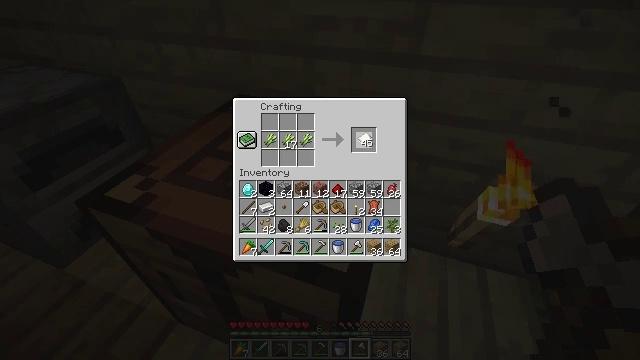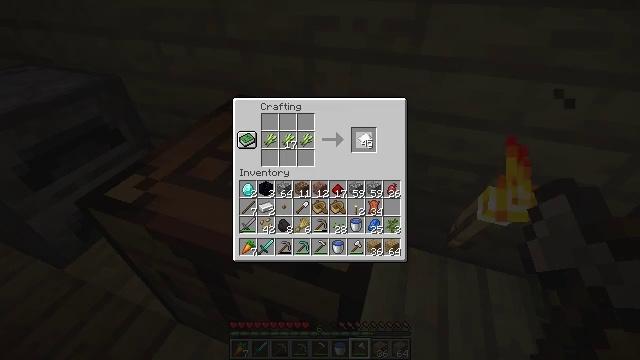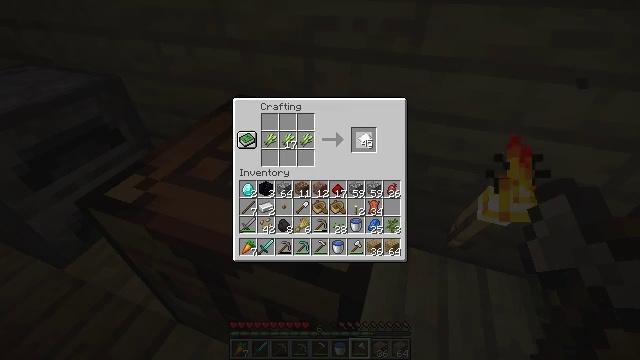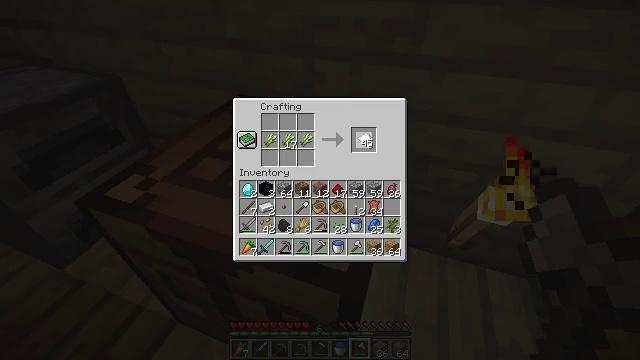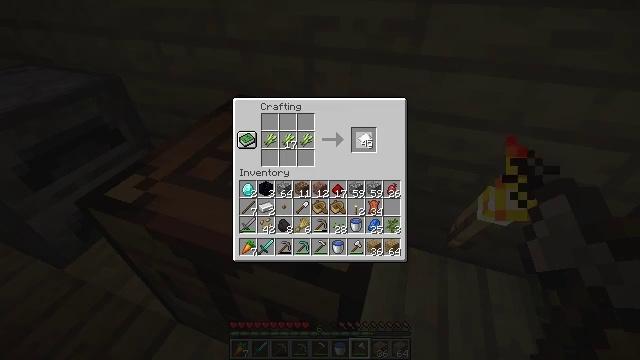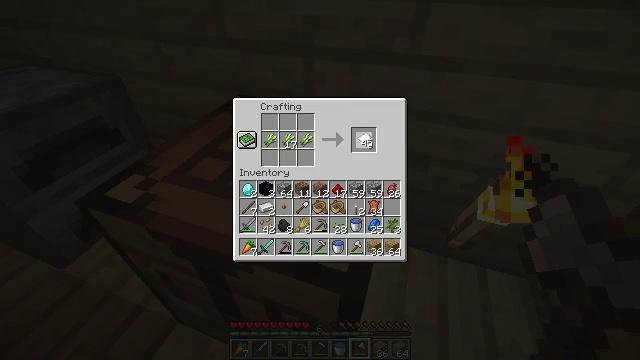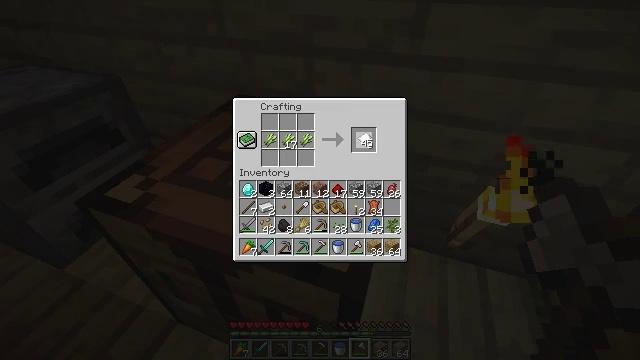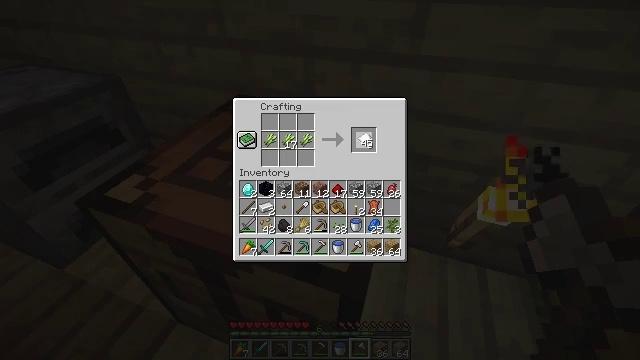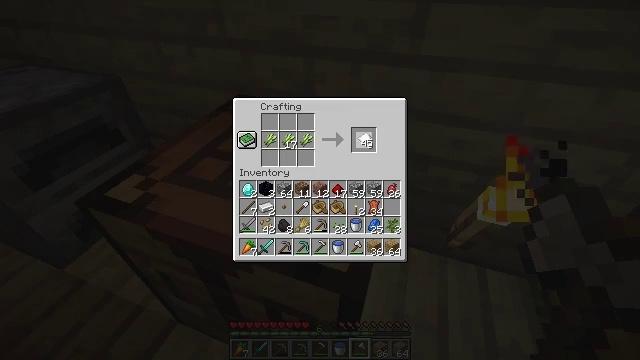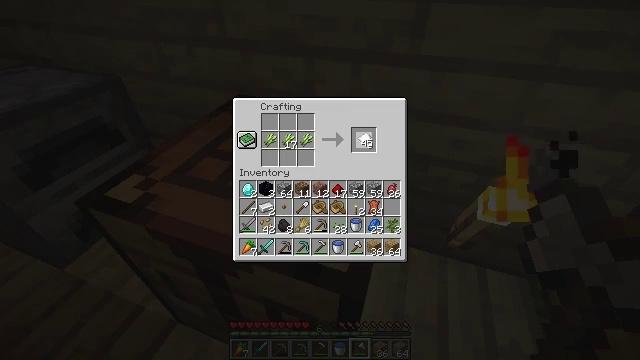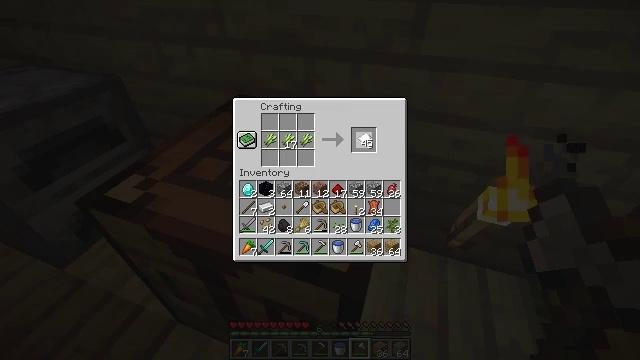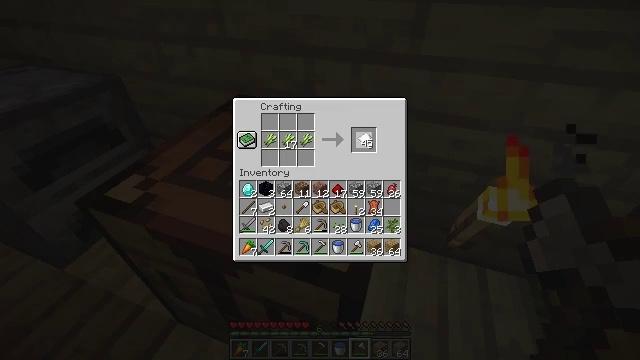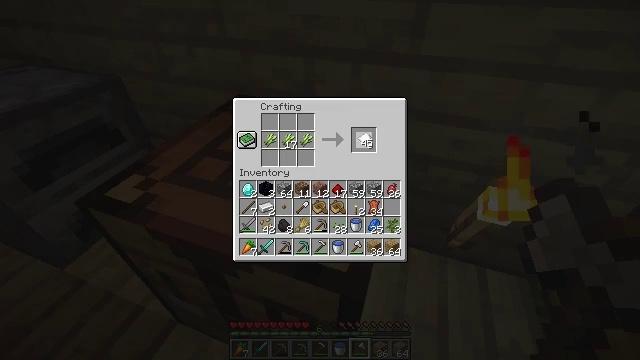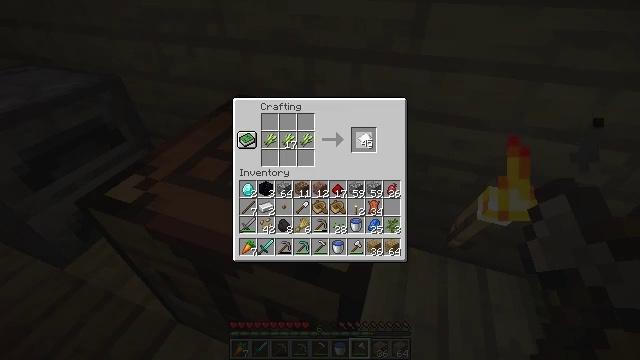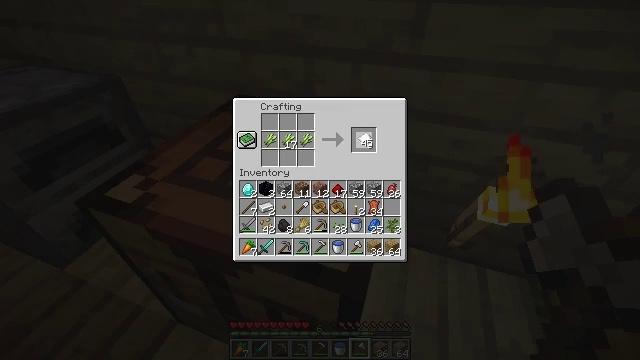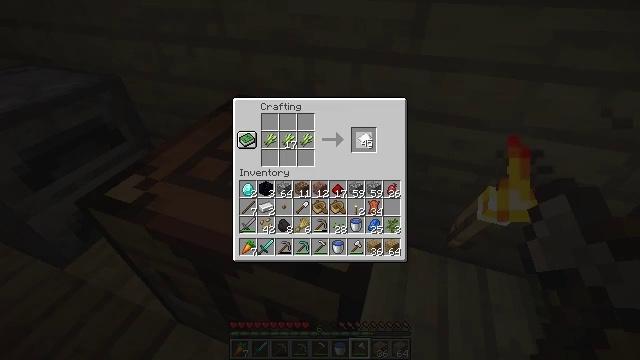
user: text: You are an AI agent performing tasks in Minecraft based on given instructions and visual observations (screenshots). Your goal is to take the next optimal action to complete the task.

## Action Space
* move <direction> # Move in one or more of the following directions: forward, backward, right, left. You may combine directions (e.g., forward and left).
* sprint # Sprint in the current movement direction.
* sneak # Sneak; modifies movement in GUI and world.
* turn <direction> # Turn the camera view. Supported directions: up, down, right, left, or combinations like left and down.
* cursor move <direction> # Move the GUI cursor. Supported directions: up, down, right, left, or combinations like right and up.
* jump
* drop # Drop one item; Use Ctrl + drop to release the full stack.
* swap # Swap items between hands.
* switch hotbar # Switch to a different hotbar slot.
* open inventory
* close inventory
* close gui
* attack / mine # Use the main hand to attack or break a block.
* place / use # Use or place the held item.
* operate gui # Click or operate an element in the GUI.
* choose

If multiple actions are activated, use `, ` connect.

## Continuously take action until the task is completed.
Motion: motion action
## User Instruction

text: Remove an oak button from the inventory.
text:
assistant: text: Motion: open gui
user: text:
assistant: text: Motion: no_op
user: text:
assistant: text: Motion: no_op
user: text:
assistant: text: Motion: no_op
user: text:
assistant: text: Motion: no_op
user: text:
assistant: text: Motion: no_op
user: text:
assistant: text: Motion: no_op
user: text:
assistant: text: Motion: no_op
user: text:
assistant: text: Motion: no_op
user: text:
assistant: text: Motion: no_op
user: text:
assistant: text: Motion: no_op
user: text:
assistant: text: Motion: no_op
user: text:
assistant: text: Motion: no_op
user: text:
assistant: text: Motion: no_op
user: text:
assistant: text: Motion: no_op
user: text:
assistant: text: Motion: no_op
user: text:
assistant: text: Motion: no_op
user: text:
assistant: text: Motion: no_op
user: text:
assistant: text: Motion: cursor move down
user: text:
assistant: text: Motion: cursor move down
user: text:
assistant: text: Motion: no_op
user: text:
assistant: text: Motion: cursor move down
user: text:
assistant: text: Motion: no_op
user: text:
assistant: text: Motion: no_op
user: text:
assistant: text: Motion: no_op
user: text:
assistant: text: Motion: no_op
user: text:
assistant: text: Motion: no_op
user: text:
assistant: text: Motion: no_op
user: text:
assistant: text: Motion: no_op
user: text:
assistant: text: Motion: no_op